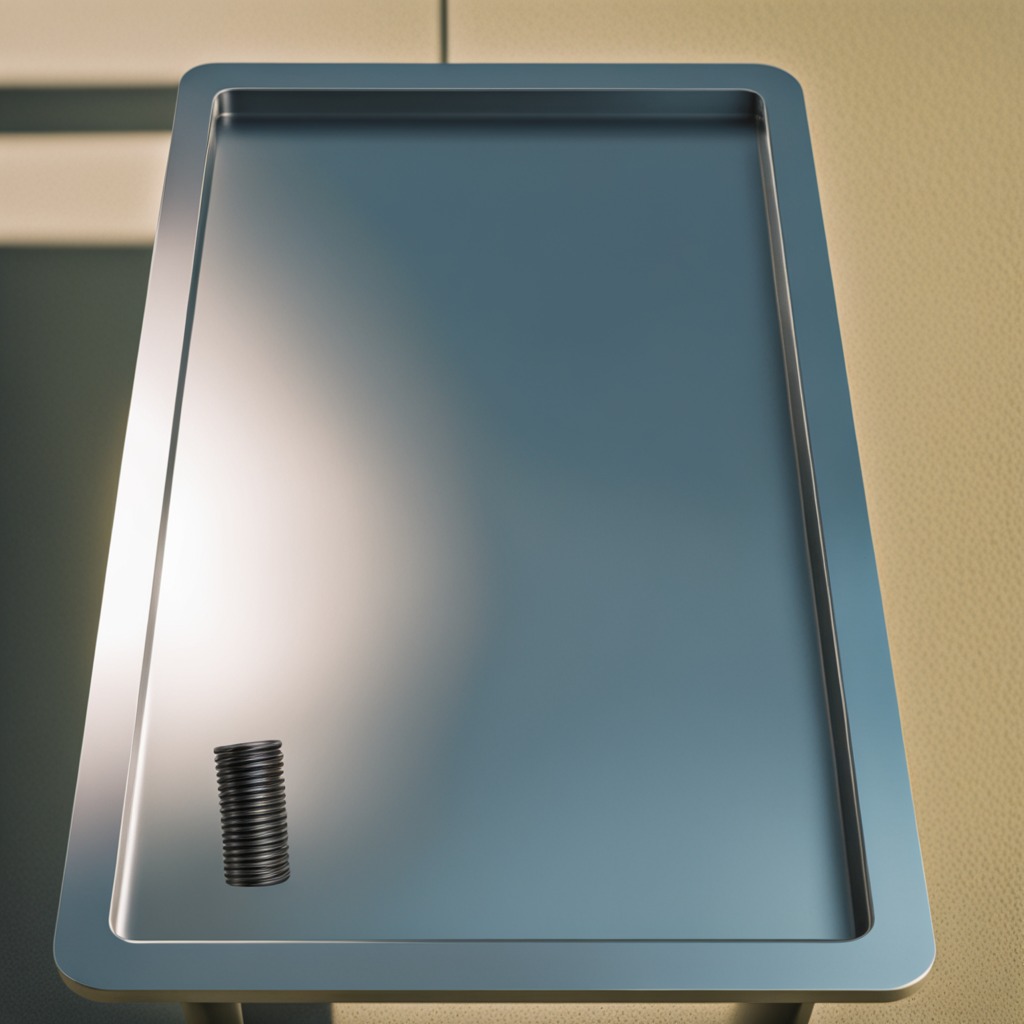
A coiled metal spring is lying on a clean utility table in a temporary outdoor tool station.